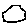
Label: hexagon